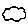
Label: cloud